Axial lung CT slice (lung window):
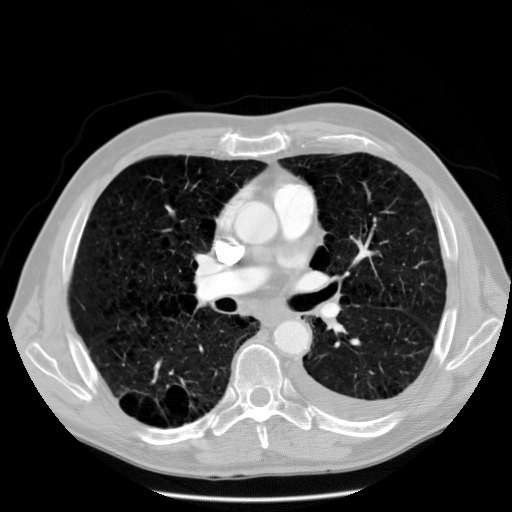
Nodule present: no